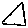
Label: triangle